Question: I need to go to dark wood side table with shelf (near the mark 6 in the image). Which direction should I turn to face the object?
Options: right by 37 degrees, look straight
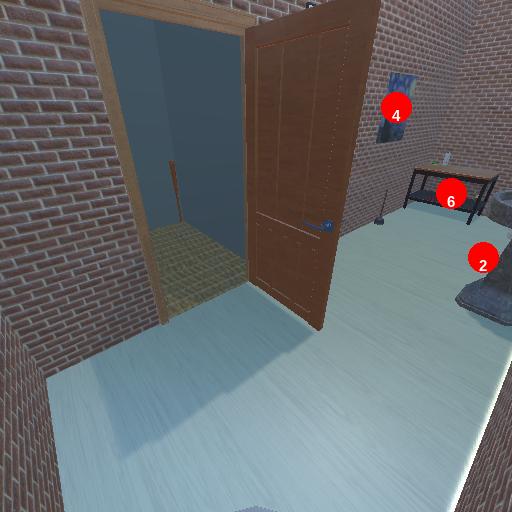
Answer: right by 37 degrees